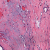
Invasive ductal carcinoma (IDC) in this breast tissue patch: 0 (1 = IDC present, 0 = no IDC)